Interaction volume radius: 5 \u00c5
Interaction volume height: 20 \u00c5
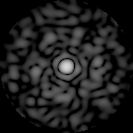
Disorder parameter: 0.804